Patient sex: F
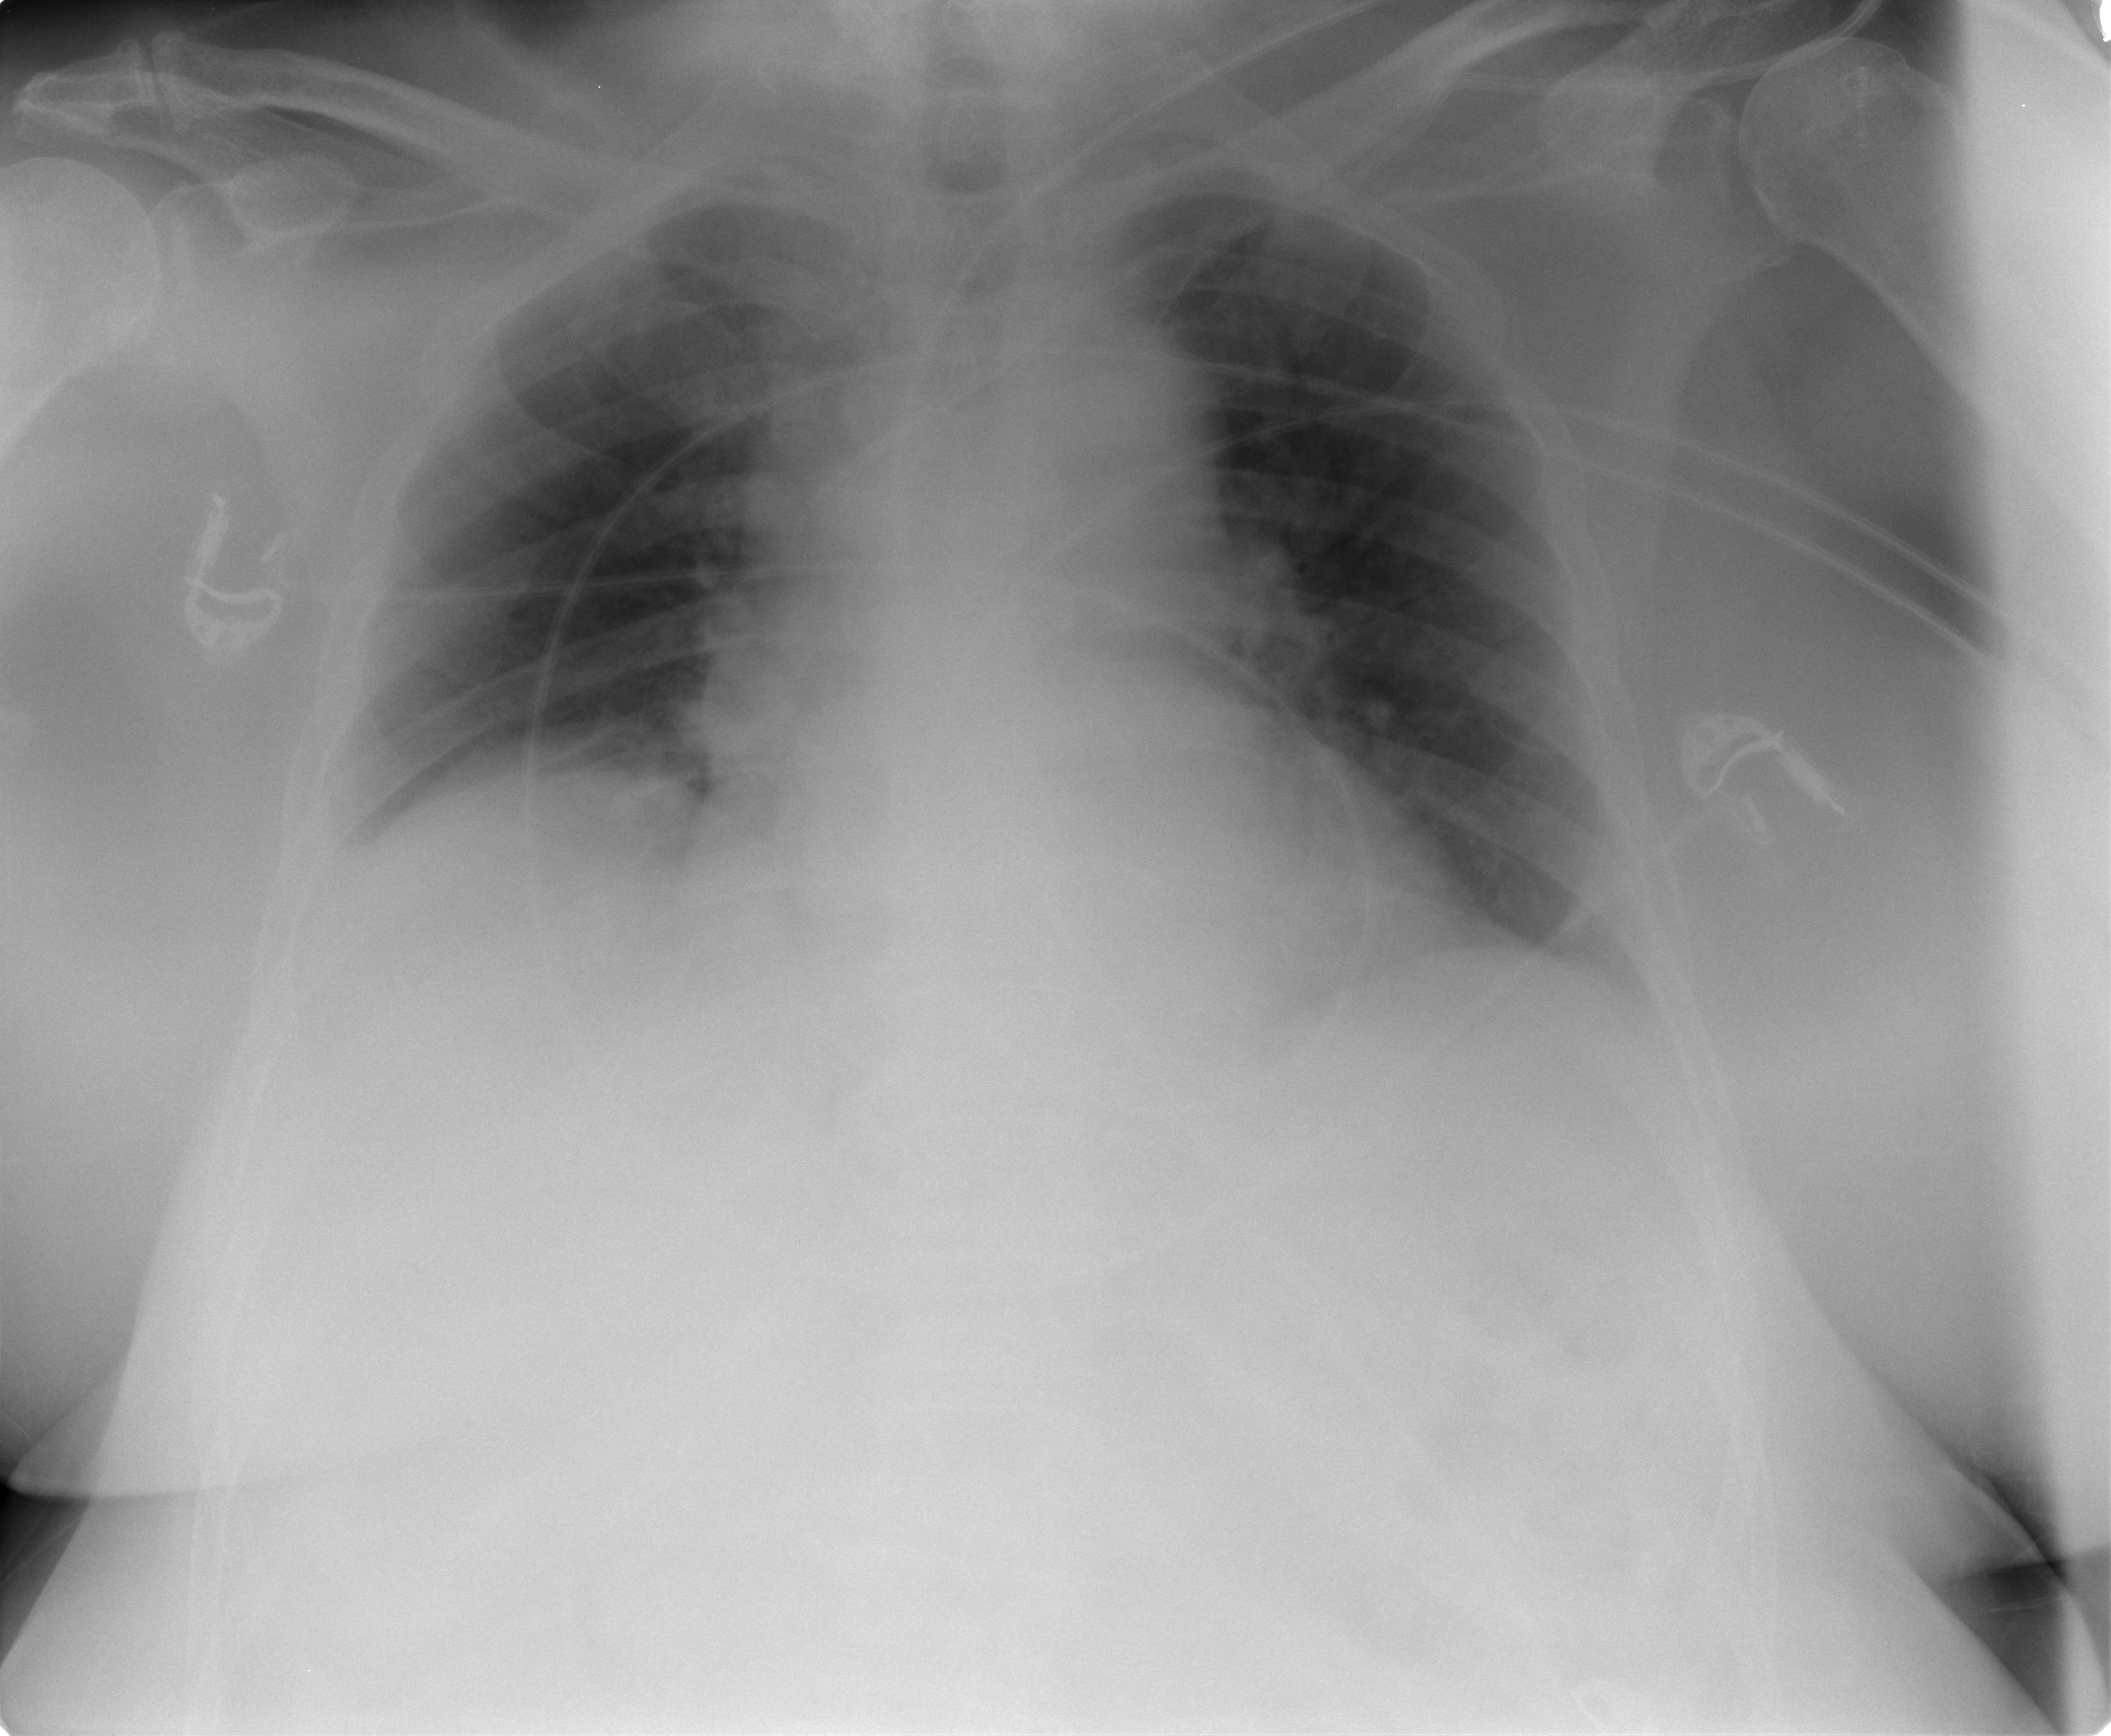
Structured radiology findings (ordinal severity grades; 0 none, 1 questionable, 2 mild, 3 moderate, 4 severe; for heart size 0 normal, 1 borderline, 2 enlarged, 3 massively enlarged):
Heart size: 0
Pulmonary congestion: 1
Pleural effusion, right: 0
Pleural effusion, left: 0
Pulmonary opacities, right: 0
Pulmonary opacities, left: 0
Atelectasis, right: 0
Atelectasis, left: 0